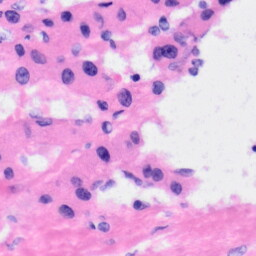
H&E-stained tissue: Liver